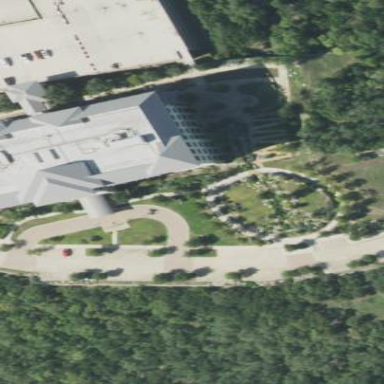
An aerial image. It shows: Office building.